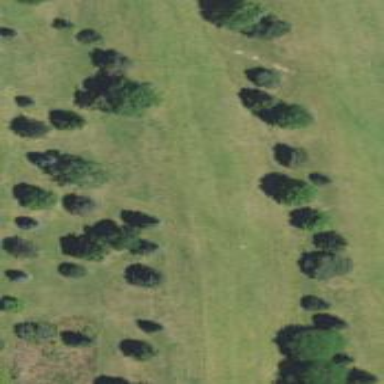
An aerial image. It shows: Grassy area designated as golf fairway.